Current action and preconditions to check: trajectory_clear

Your task: For each precondition in the list above, predict whether it will hold at this action.

Consider the current scene as observed from the mobile robot's camera, and analyze the predicted future states of all dynamic agents (e.g., people, animals, vehicles, or any moving entities) within the NEXT SECOND.

IMPORTANT: Only answer "very likely" if you are absolutely certain—based on strong, clear evidence—that a dynamic agent will violate the precondition in the predicted future state. Do NOT answer "very likely" for unlikely, ambiguous, or low-probability risks.

Ask yourself for each precondition: Is there a high probability, with clear and convincing evidence, that the predicted future states of any dynamic agent will interfere with the predicted future state of the currently executing action within the NEXT SECOND, causing that precondition to fail?

Assess the risk level based on these predictions. Use "likely" or "very likely" if motions create a clear risk of interference.

Use "neutral" or "improbable" if agents are nearby but their predicted paths are clearly diverging or non-conflicting.

Failure Risk Categories: "very improbable", "improbable", "neutral", "likely", "very likely"

Answer Format: Output ONLY the probability_of_failure value from these categories: "very improbable", "improbable", "neutral", "likely", "very likely"

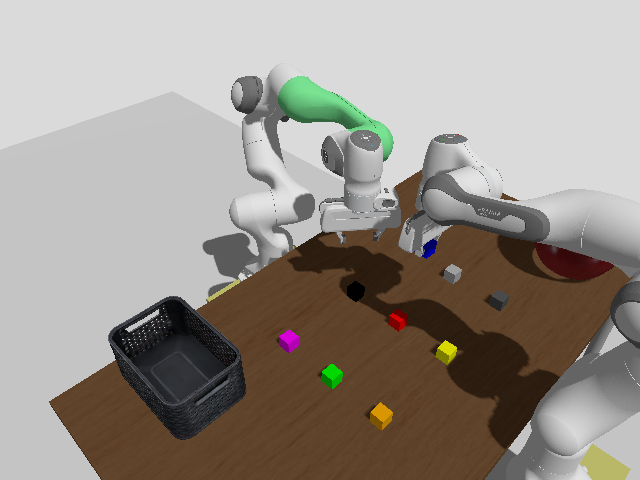

Answer: neutral